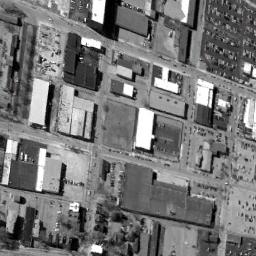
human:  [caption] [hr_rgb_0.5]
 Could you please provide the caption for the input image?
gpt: Industrial areas are built in different colors and sizes .

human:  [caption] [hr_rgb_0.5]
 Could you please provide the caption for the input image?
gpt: In an industrial area, There are neatly planned factories and roads, There are green belts, There are many parking lots, And various items are parked .

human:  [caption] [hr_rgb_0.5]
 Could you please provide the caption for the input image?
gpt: The industrial area has lots of neatly arranged workshops of different sizes and some roads go through the industrial area .

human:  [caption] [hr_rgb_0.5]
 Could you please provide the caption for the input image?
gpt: There are many houses in the industrial area .

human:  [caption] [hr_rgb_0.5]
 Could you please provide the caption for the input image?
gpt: There are some buildings on the industrial area .